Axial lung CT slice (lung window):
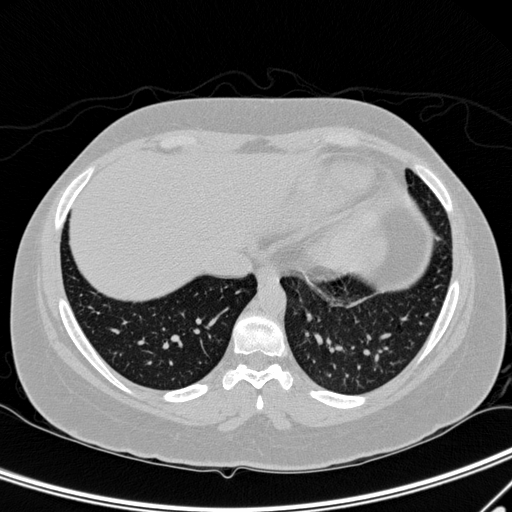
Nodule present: no